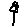
Label: flower